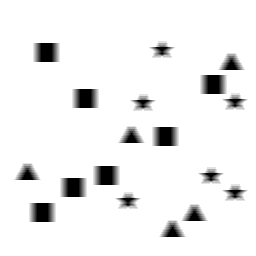
Squares: 7
Triangles: 5
Stars: 6
Total shapes: 18